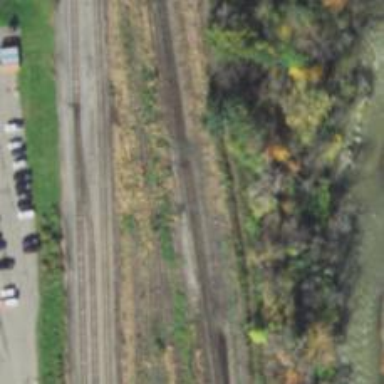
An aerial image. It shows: Abandoned railway.